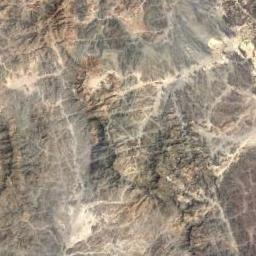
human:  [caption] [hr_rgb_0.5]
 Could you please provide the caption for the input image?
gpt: The mountain has a rugged surface and its rocks are yellow .

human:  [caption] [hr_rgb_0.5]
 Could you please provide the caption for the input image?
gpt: This mountain is completely covered by vegetation .

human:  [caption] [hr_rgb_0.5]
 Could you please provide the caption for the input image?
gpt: The mountain is full of black soil .

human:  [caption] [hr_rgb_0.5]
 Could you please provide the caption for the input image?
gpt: There is not the even mountain .

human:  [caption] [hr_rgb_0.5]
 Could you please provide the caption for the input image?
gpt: There are bare land on the brown mountain .